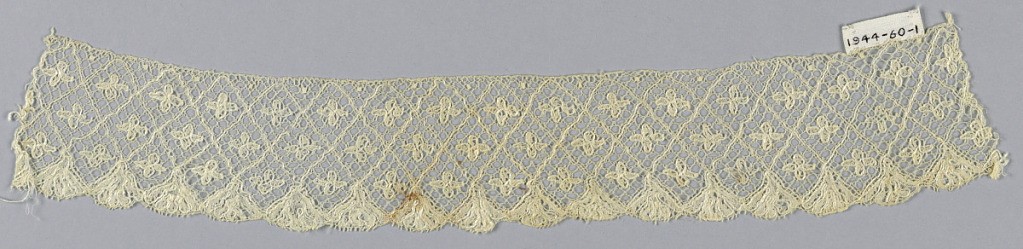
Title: Border
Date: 19th century
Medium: linen Technique: bobbin lace made in Lille style with heavy outlining thread and honeycomb ground
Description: Lace border with scalloped edge formed by conventionalized flower with crossing diagonal lines enclosing four-lobed flowers. Dentelle à la Vierge - Dieppe